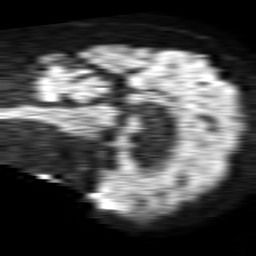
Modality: TRACE
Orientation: sagittal
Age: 69
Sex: male
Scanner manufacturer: philips
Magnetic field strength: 1.5 T
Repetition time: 4.6 s
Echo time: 0.08517 s